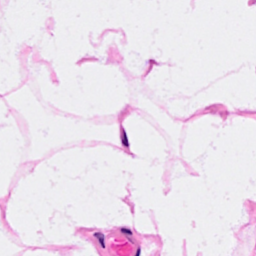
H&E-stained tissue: Breast